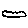
Label: cloud